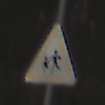
Verkehrszeichen: KinderRechts
Umgebung: Outdoor, Nature
Tageszeit: Midday
Wetter: PartlyCloudy
Licht: Natural
Jahreszeit: NotSpecified
Kontrast: HighContrast